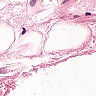
Metastatic tissue present: no